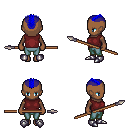
a pixel art fantasy rpg character, female body template, human, dark skin, maroon sleeveless shirt, teal pants, blue short mohawk hairstyle, metal boots, spear, four views (front, back, left, right), 2x2 character sprite sheet, small pixel art, hard edges, no anti-aliasing